Question: I am currently parsing some HTML code and I would like to put in a Textview. (Webview is too much, I just want something very simple).
The 'Html.fromHtml(mySource)' is great and working fine.
This line makes my text turn in colors, bold, italic, etc...
Unfortunately, it has some inconvenients, it does not remove the comments.
Do you have any solution other than using a WebView?

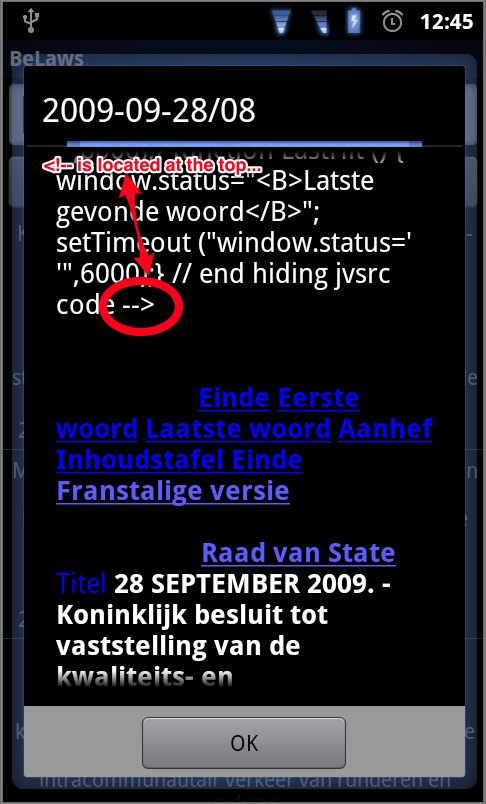
Answer: Remove the comments yourself before passing the string to 'Html.fromHtml()'. Whether you use a regular expression or an HTML parser is up to you, though <URL>.